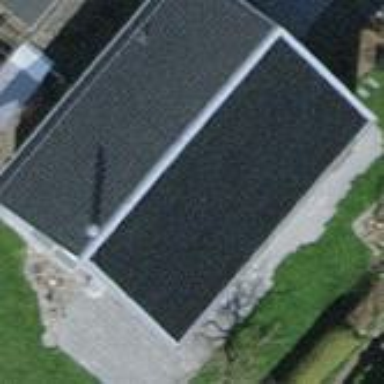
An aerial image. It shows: Detached building with gabled tile roof.